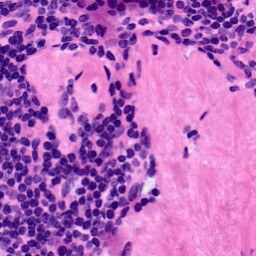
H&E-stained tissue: LymphNode